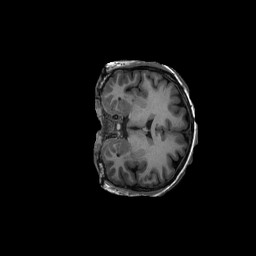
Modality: T1w
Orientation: coronal
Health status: ill
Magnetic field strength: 3 T